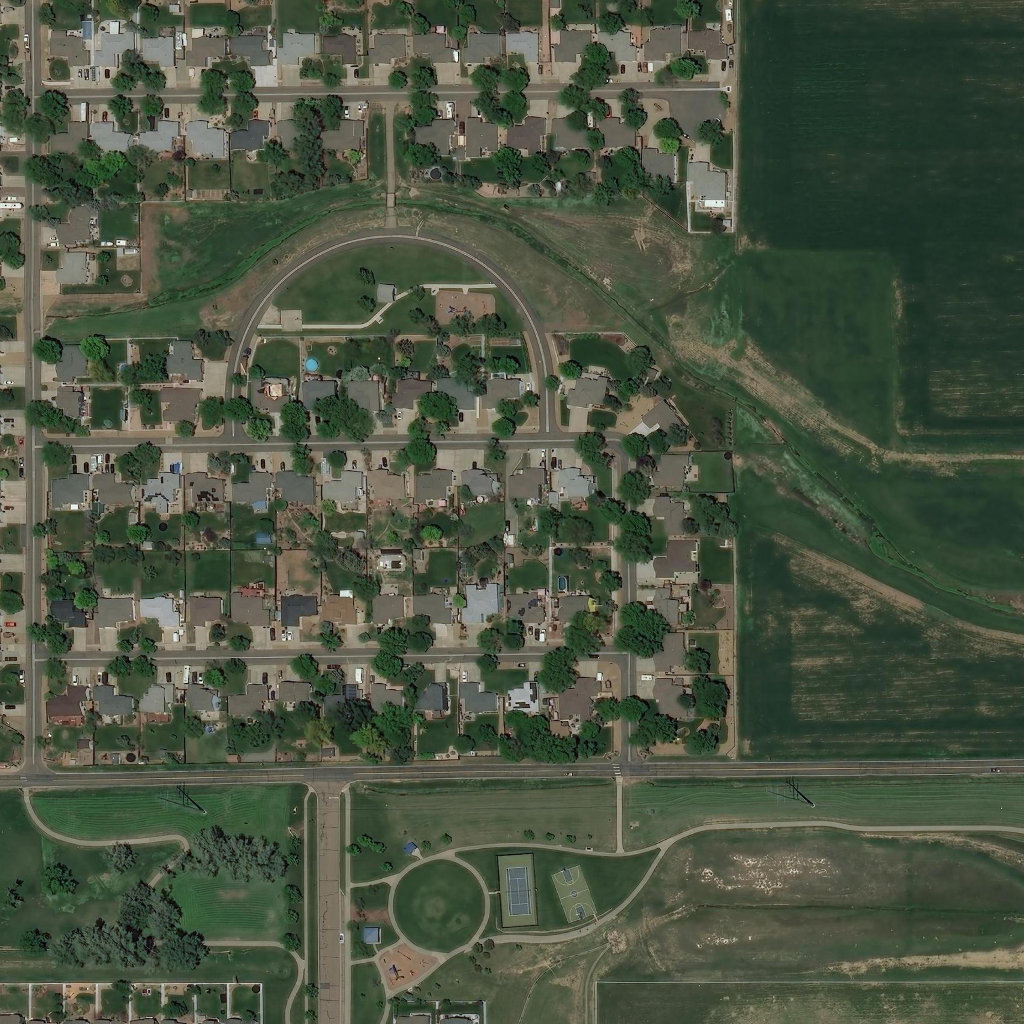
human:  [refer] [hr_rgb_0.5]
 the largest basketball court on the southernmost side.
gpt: <box>[[53, 84, 57, 89, 0]]</box>